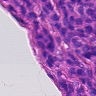
Metastatic tissue present: yes